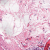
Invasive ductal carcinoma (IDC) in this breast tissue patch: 0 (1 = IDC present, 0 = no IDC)